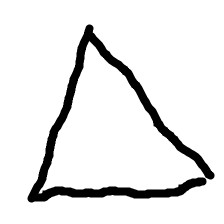
Shape: triangle